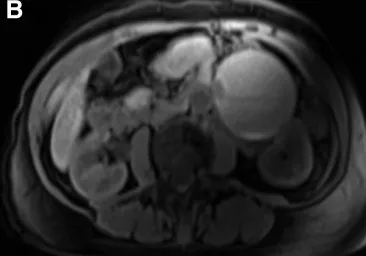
Abdominal MRI. After. Gadolinium contrast through the medial nodular structure showing subtle nodular and cystic wall enhancement.
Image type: radiology (mri)